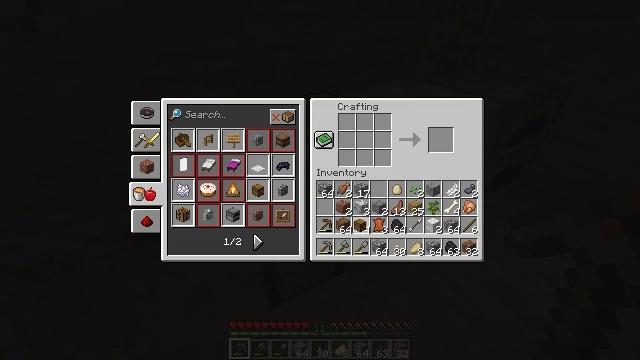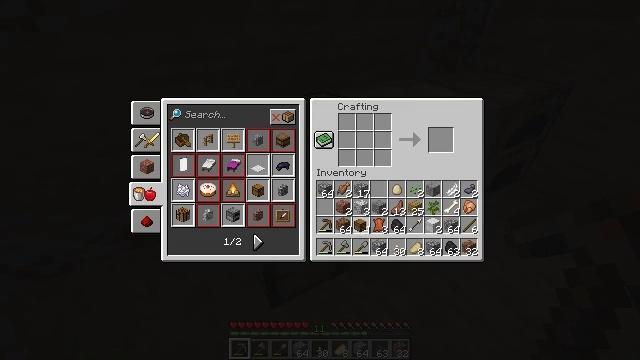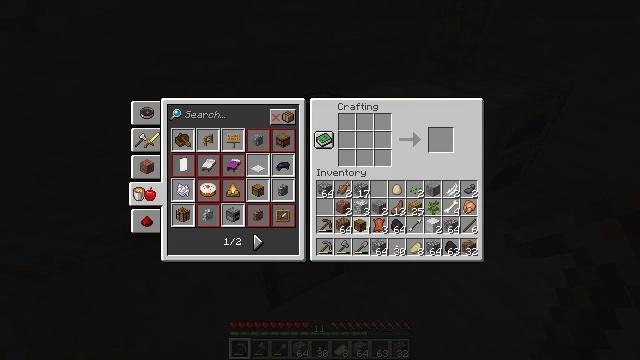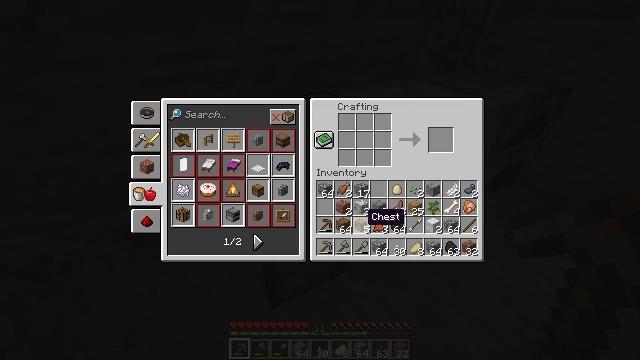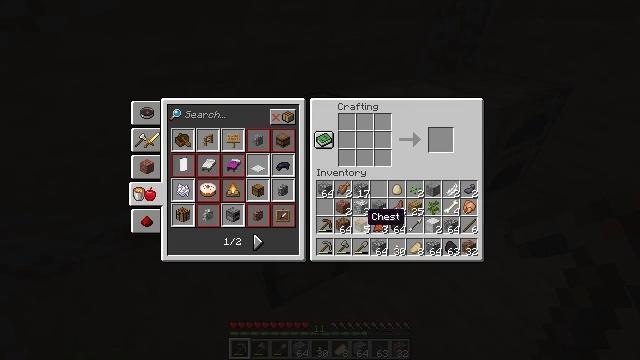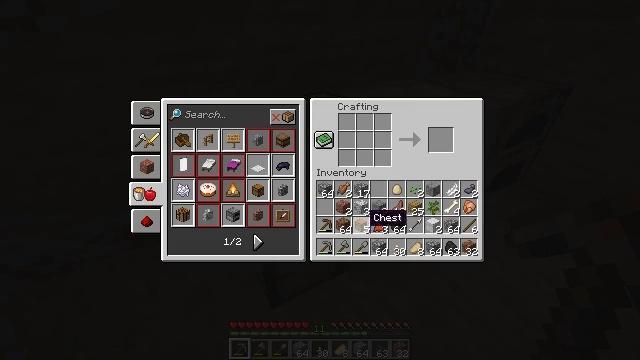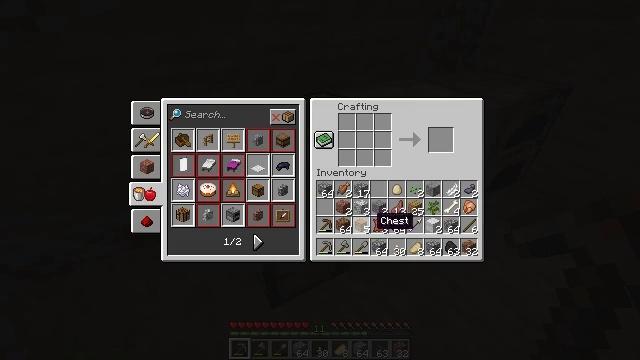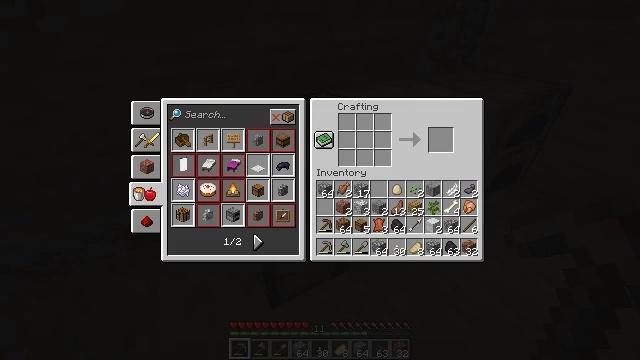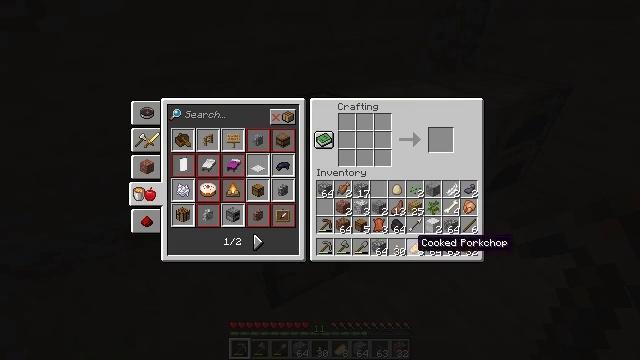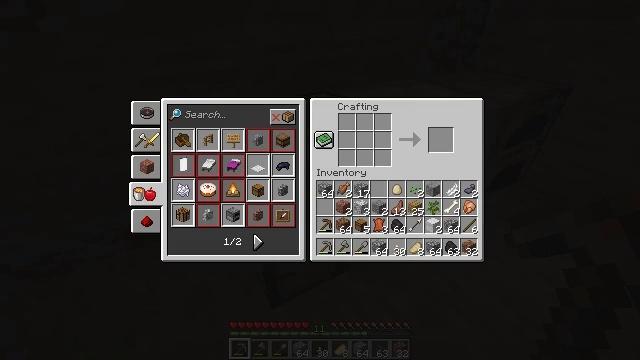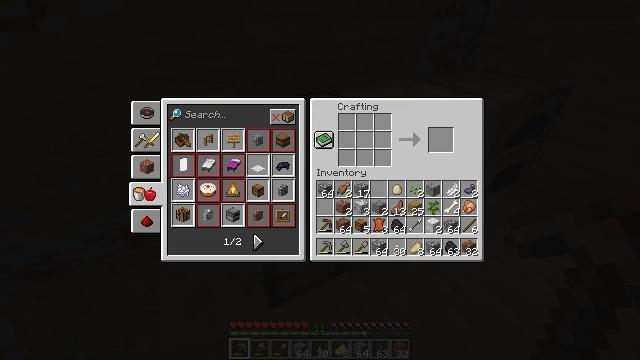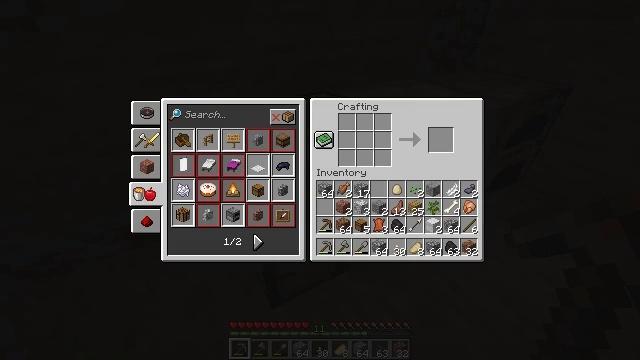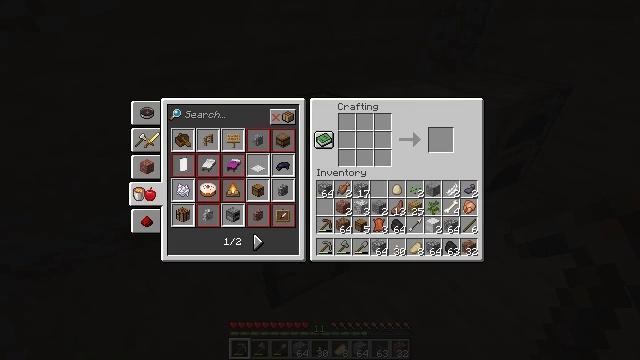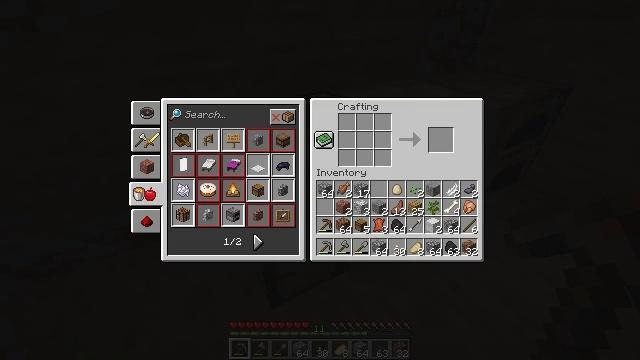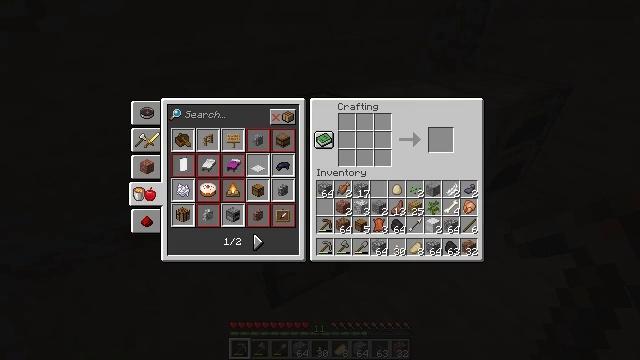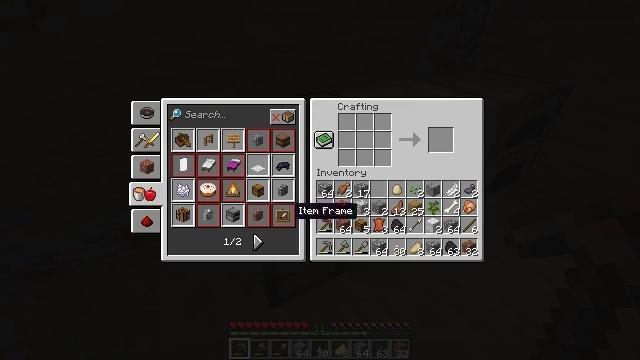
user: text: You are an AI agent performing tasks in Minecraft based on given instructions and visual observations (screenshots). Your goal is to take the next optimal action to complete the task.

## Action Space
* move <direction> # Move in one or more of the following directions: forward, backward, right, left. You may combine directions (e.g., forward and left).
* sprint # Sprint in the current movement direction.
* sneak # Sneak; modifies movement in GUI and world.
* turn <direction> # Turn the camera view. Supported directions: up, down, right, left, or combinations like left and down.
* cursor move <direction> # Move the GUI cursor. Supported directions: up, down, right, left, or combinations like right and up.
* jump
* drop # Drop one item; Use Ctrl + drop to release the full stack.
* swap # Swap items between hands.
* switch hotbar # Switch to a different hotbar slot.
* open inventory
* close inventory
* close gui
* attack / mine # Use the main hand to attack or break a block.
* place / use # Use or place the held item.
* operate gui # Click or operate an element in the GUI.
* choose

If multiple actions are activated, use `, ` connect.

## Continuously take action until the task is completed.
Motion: motion action
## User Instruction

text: Turn wool into a white carpet using the crafting table.
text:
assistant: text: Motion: operate gui
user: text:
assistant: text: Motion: operate gui
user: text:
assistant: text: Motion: no_op
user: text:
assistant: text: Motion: no_op
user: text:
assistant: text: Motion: no_op
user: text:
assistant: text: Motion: cursor move right
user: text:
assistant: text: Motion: cursor move right and down
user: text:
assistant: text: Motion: cursor move right and down
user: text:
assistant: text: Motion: cursor move right and down
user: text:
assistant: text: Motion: cursor move down
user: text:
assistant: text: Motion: cursor move down
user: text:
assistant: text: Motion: cursor move left
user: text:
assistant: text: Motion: cursor move left
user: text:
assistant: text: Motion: cursor move left and up
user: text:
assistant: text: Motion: cursor move left and up
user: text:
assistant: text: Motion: cursor move up
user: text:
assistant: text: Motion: cursor move right and up
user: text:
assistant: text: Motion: no_op
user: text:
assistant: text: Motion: cursor move right
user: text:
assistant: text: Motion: no_op
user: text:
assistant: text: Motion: cursor move down
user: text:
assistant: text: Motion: cursor move left and down
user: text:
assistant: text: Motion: cursor move left
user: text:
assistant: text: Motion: cursor move left
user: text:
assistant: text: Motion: no_op
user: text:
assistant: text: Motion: no_op
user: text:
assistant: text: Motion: no_op
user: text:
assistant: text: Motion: cursor move right
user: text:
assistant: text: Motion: cursor move right and down
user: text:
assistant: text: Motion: cursor move right and down